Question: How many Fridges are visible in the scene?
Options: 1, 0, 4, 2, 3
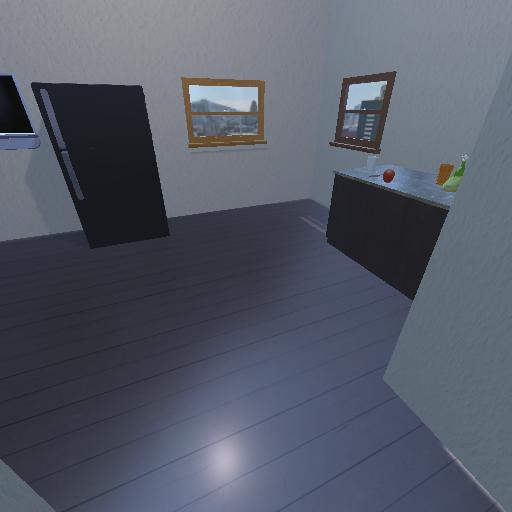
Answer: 1